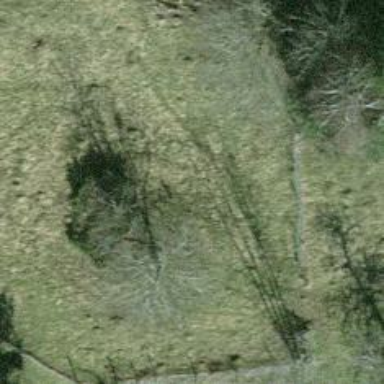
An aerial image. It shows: Single tag "natural: tree."